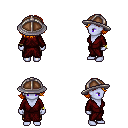
a pixel art fantasy rpg character, female body template, dark elf, purple skin, red robe, gold greaves, light blonde swoop hairstyle, chain helm, bracelets, four views (front, back, left, right), 2x2 character sprite sheet, small pixel art, hard edges, no anti-aliasing